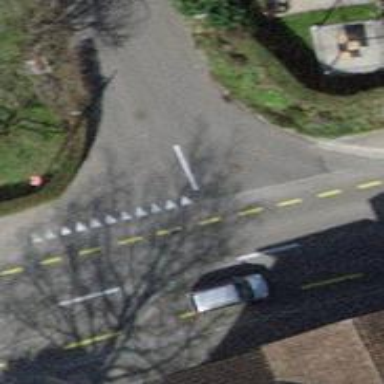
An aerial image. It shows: Crossing on the road.